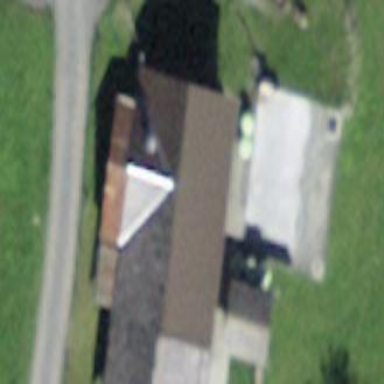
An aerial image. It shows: Barn.